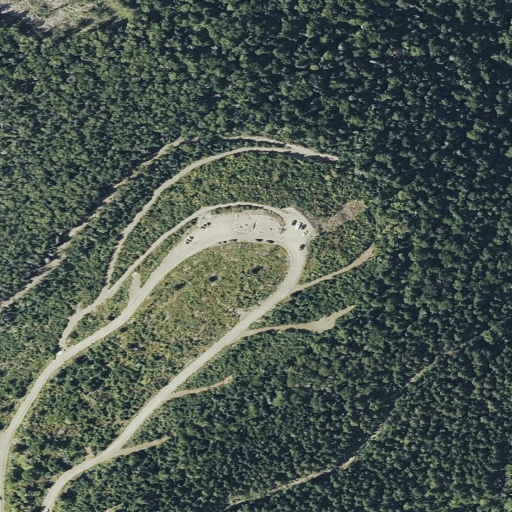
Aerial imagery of mountain in Maine named Quill Hill containing evergreen forest, mixed forest, shrub, deciduous forest, and grassland